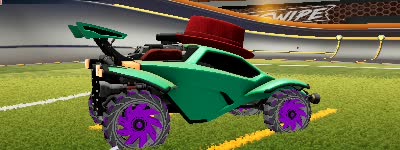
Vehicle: octane